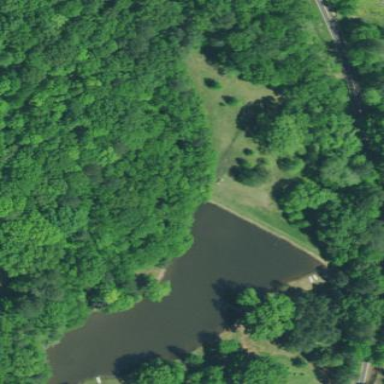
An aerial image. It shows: Pond surrounded by natural water.